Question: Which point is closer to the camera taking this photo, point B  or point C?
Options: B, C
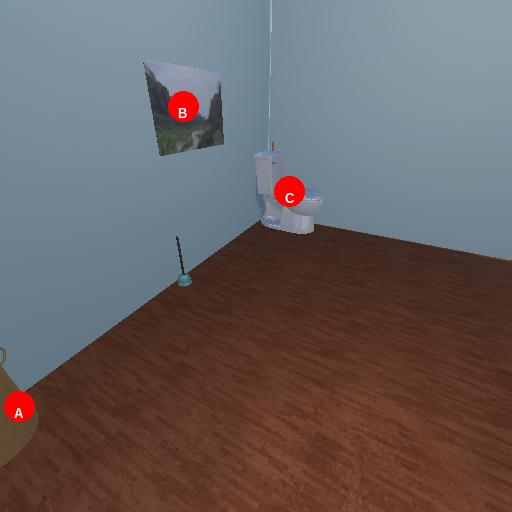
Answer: B